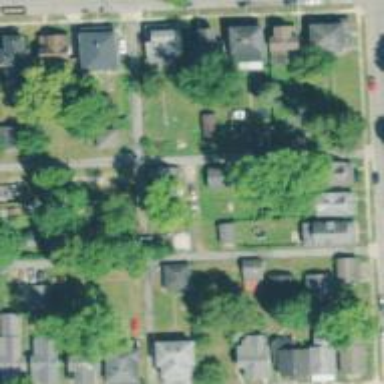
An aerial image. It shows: Alleyway designated as service road.